Question: Count the number of objects in the diagram.
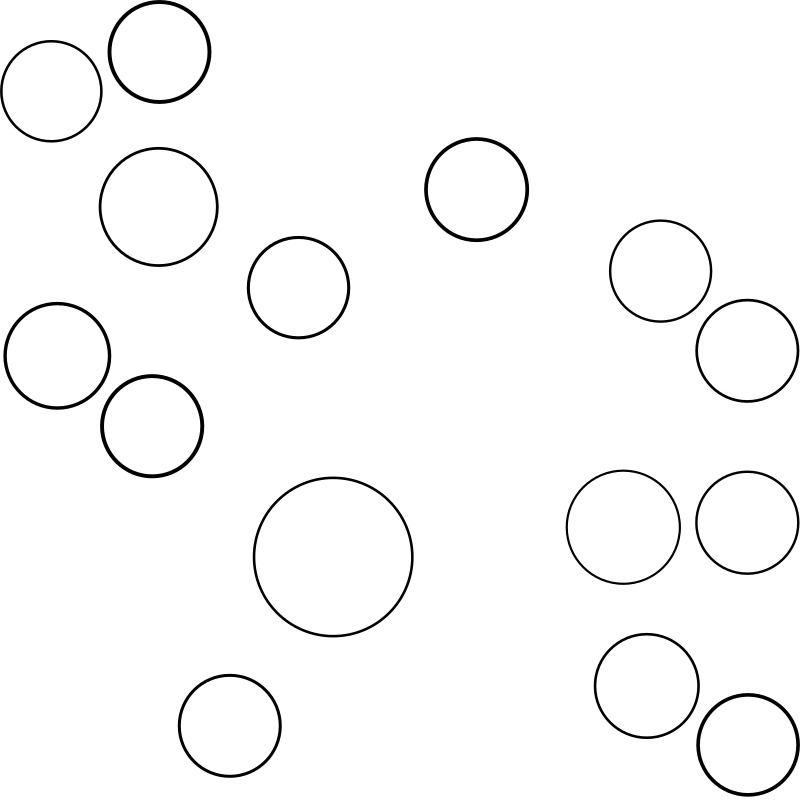
Answer: 15